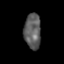
Tissue: prostate
Cell type: Endothelial cells
Senescence score: 0.1548
Nuclear area (px): 582
Mean DAPI intensity: 92.567